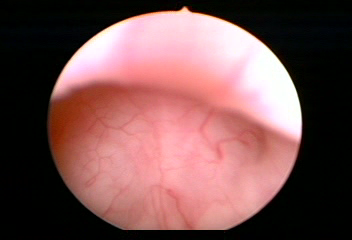
Modality: WLC
Class: Normal mucosa
Bladder cancer association: No